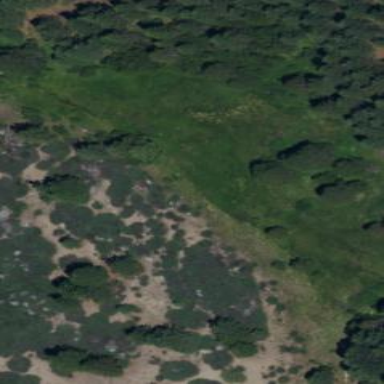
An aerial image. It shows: Wet meadow characterized by grassland vegetation.